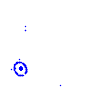
Particle: proton